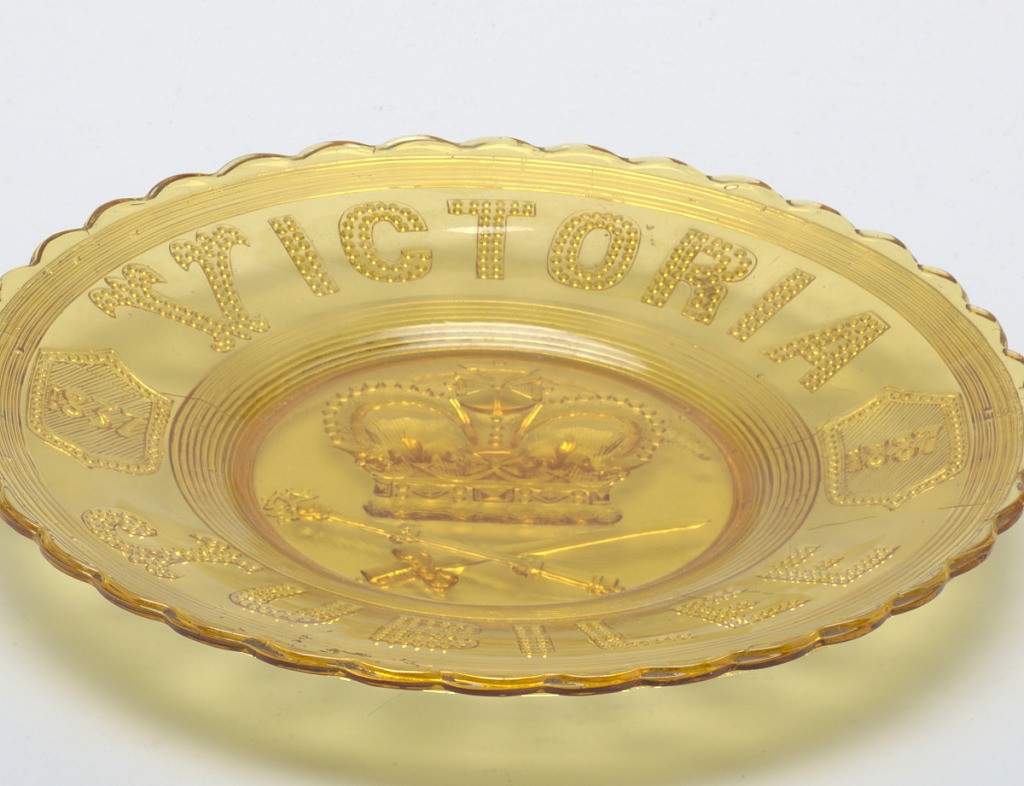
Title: Plate
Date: ca. 1887
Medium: pressed glass
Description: Clear yellow circular form, the wide scalloped rim molded with the words "VICTORIA JUBILEE" at top and bottom, and two sheilds on left and right bearing the years "1837" and"1887" respectively;  large crown above crossed sword and scepter in well.